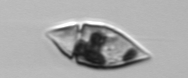
Label: Amphidinium